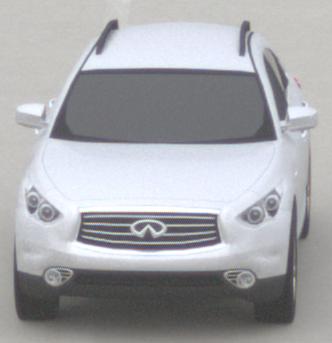
Make: Infiniti
Model: FX 37
Detailed model: FX (S51)
Model produced from: 2012/07
Model produced until: 2013/10
Doors: 5
Color: white
Road condition: dry road
Daytime: morning or afternoon
Contrast: low contrast